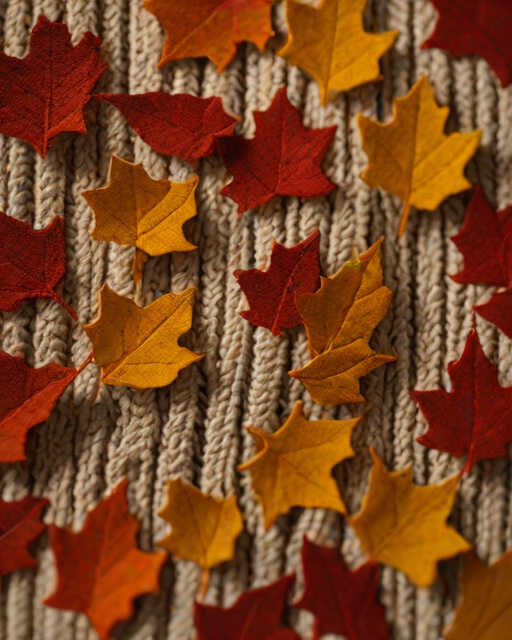
Category: Autumn